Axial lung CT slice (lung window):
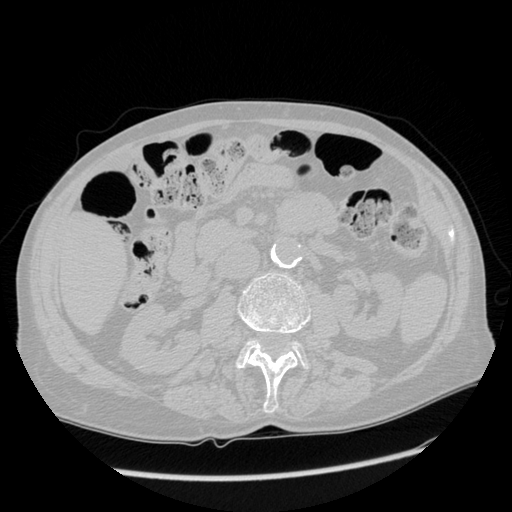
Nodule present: no